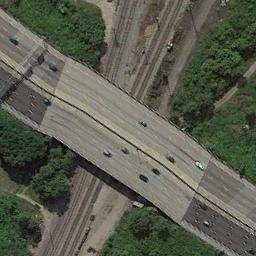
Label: overpass